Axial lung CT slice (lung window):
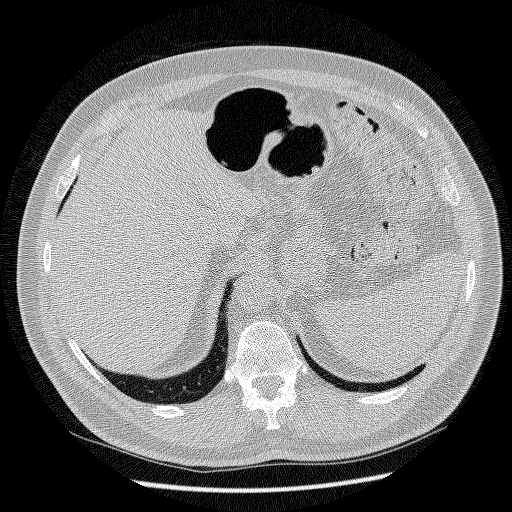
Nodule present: no